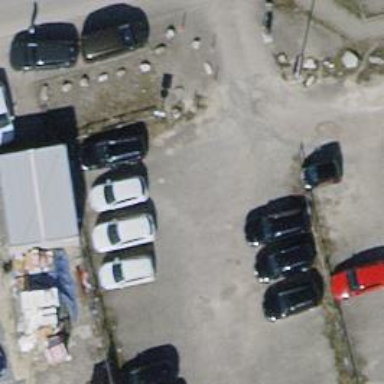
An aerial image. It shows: Multi-storey parking entrance.